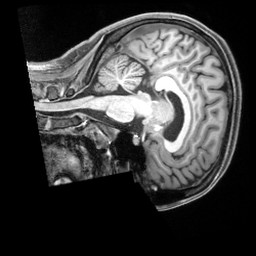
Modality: T1w
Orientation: sagittal
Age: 24
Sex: female
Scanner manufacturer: siemens
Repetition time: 2.3 s
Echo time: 0.00229 s